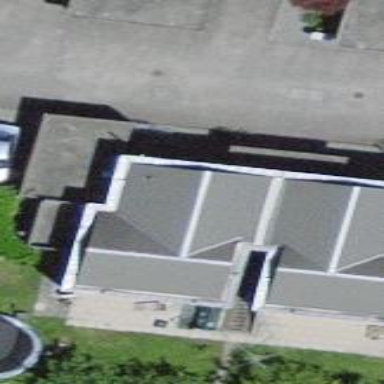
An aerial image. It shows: Terrace building.